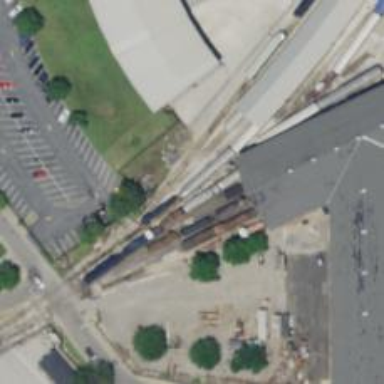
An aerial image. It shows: Railway yard in service.